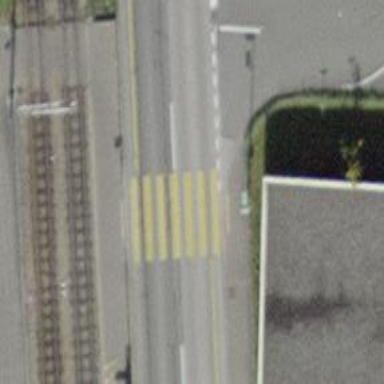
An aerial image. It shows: Marked crossing on the road.